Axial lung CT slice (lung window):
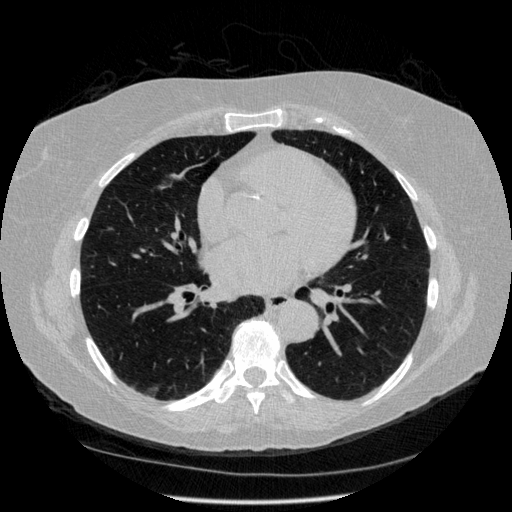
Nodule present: no